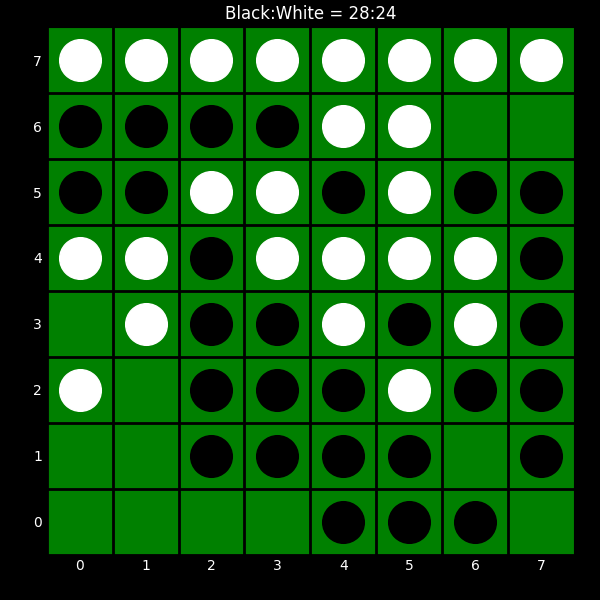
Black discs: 28
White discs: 24